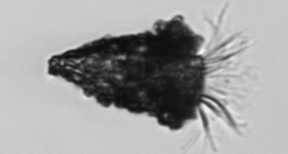
Label: Tintinnopsis